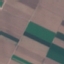
Label: AnnualCrop